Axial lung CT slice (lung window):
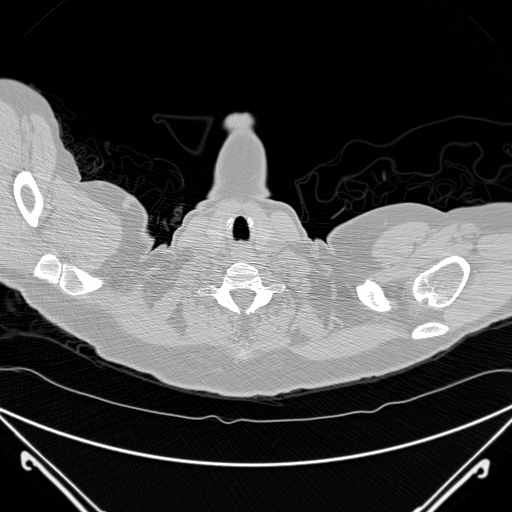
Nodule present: no